Question: Working with React, Redux and React-Redux.
Subscribed to the store correctly, but as soon as I try drilling into the Object I get a 'Cannot read property 'x' of undefined'. Any property in the Object is off-limits for some reason that escapes me.
See the code:
'''
import React, { Component } from 'react';
import { connect } from 'react-redux';
import { Link } from 'react-router';
class NavList extends Component {
render() {
return (
<div>hello</div>
);
}
}
function mapStateToProps(state) {
// console.log(state.app.data);
return {
data: state.app.data
};
}
export default connect(mapStateToProps)(NavList)
'''
And screen capture:

Any help is greatly appreciated.
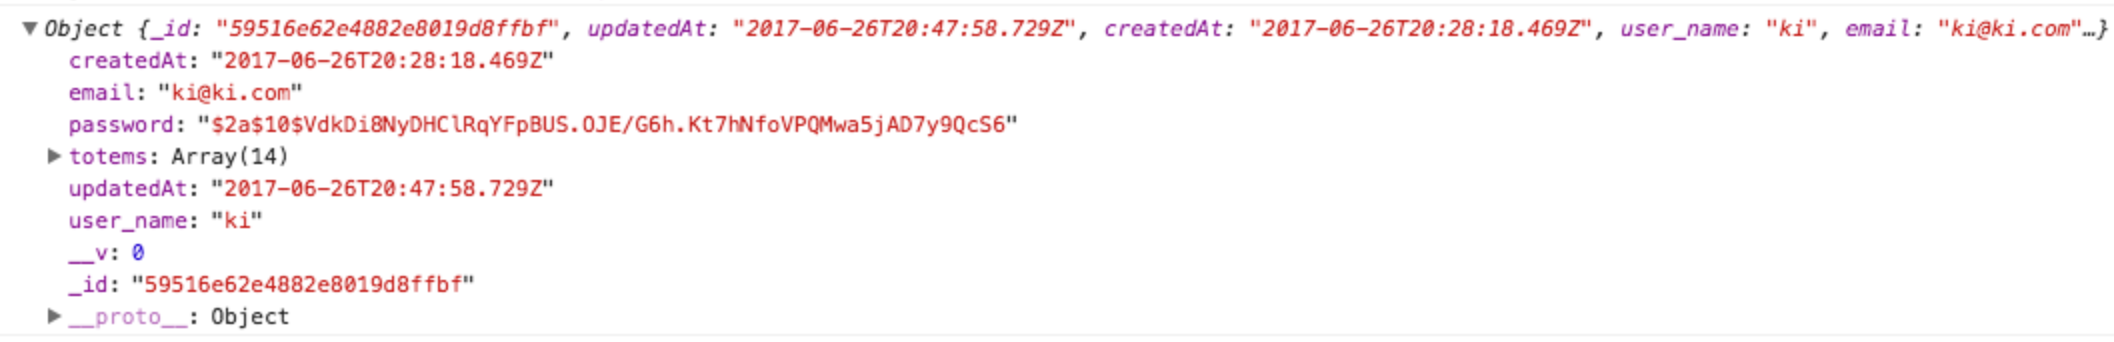
Answer: I am assuming you are fetching this data async. As such, when your component is initially rendered, it has not yet populated your redux application state.
That is why you are getting 'x' of undefined.
Few ways around this:
1. Have an initialState set in your reducer
2. Use a library (at my work we use idx) safely check whether a value / property exists
3. Manually check e.g. state && state.app && state.app.data || []